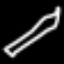
Label: pencil